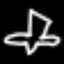
Label: airplane